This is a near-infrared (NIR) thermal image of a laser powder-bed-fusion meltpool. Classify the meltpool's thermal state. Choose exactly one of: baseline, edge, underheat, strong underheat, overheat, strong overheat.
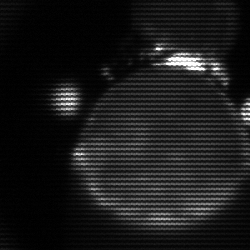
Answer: edge